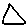
Label: triangle